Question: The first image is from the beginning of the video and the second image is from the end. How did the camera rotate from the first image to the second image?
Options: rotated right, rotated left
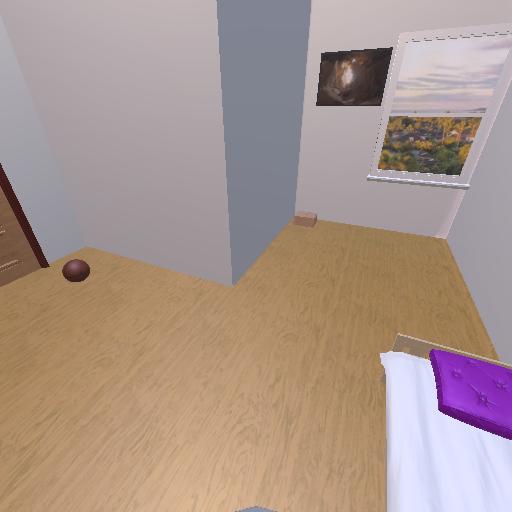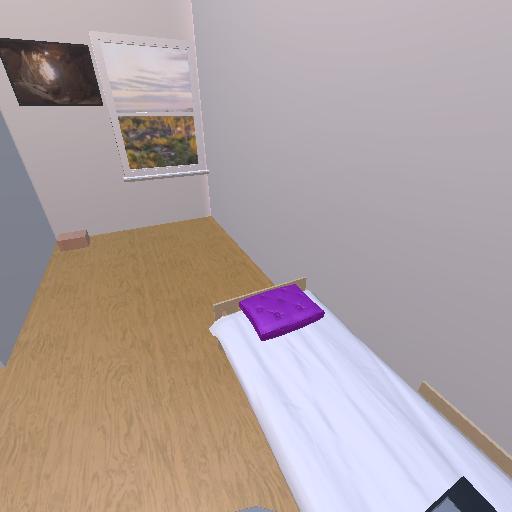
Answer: rotated right